Question: I'm trying to get sum of the packages from this query, but it doesn't give me the correct result.
'''
Select sum(i.cdin_volumewt)
from cdindex i,Performainv p
where(cdin_deleted Is null and p.pinv_deleted is null
and (p.pinv_InvoiceProperty ='01' or p.pinv_InvoiceProperty is null )
and (p.pinv_Status in('Draft','Posted') or p.pinv_status is null) )
and i.cdin_startunstufdate between '2016-07-01' and '2016-07-11'
group by i.cdin_cdindexid
'''
This is a screen shot of query result:

The expected result is on record with the total cumulative sum of the column records.
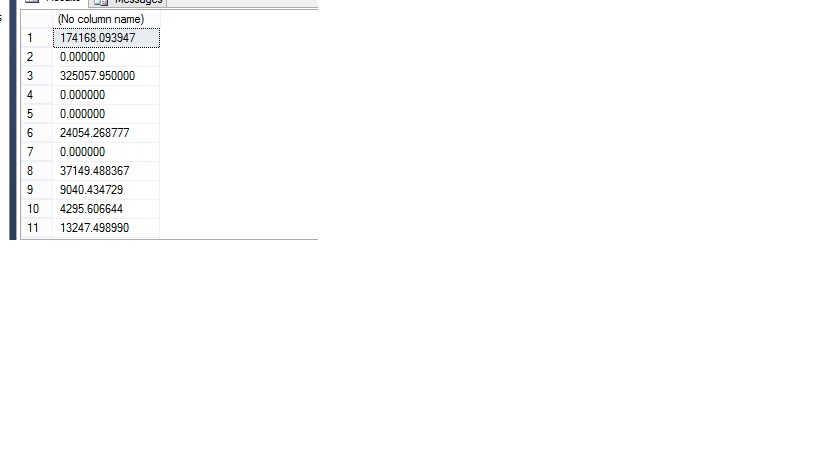
Answer: You are using GROUP BY so you get multiply rows due variety of 'i.cdin_cdindexid'. You can get rid of GROUP BY:
'''
Select sum(i.cdin_volumewt)
from cdindex i
inner join Performainv p
on i.[SOME ID] = p.[SOME ID]
where(cdin_deleted Is null and p.pinv_deleted is null
and (p.pinv_InvoiceProperty ='01' or p.pinv_InvoiceProperty is null )
and (p.pinv_Status in('Draft','Posted') or p.pinv_status is null) )
and i.cdin_startunstufdate between '2016-07-01' and '2016-07-11'
'''
Or use sub-query:
'''
SELECT SUM(p.cdin_volumewt)
FROM (
Select sum(i.cdin_volumewt) as cdin_volumewt
from cdindex i
inner join Performainv p
on i.[SOME ID] = p.[SOME ID]
where(cdin_deleted Is null and p.pinv_deleted is null
and (p.pinv_InvoiceProperty ='01' or p.pinv_InvoiceProperty is null )
and (p.pinv_Status in('Draft','Posted') or p.pinv_status is null) )
and i.cdin_startunstufdate between '2016-07-01' and '2016-07-11'
group by i.cdin_cdindexid
) as p
'''